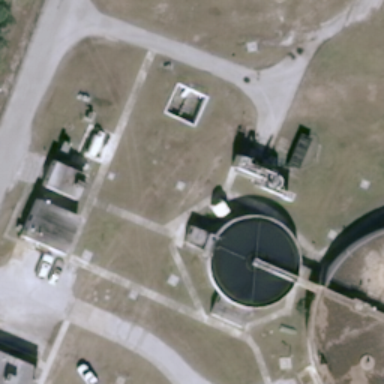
A black storage tank is on the lawn .